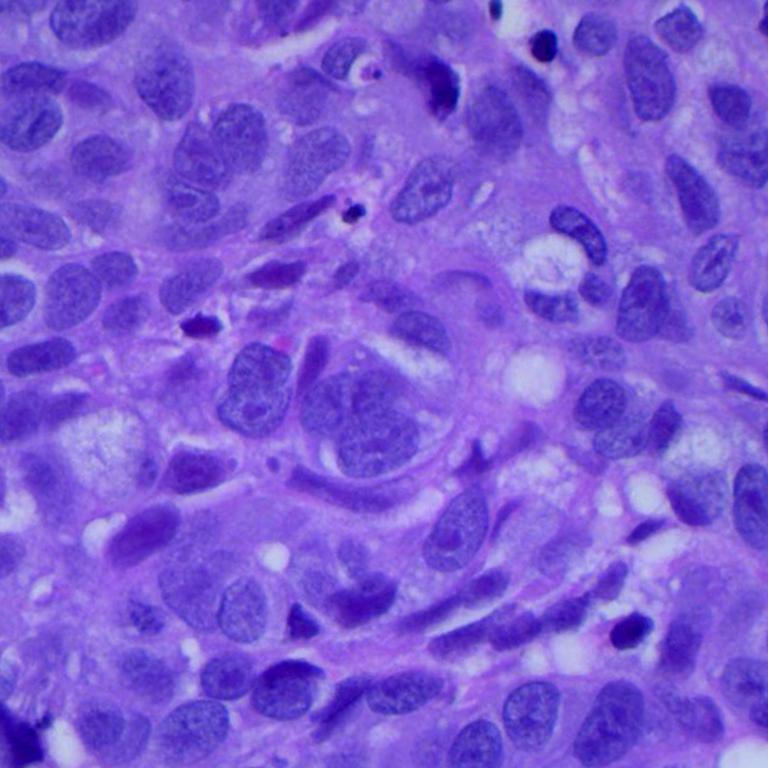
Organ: lung
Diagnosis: squamous carcinomas